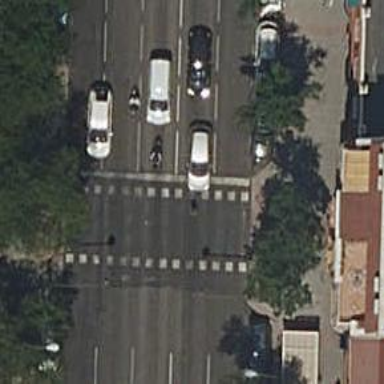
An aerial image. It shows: Road with traffic signals.